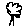
Label: tree